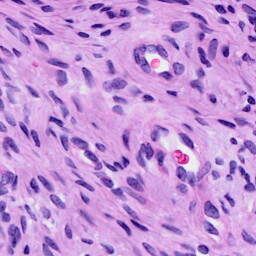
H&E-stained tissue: Cervix